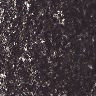
Metastatic tissue present: no